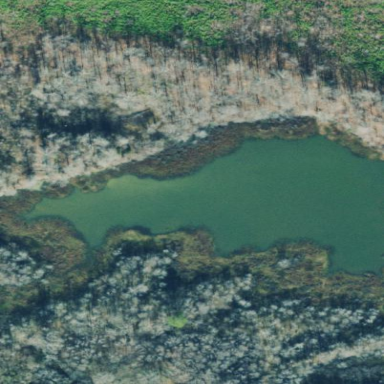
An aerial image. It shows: Wetland area.